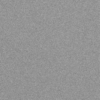
Label: dusty